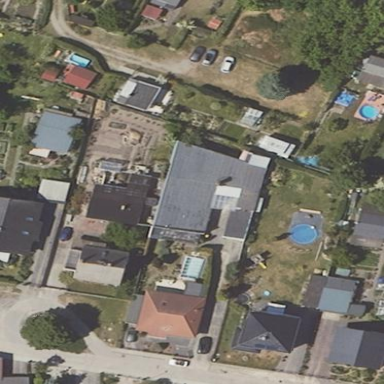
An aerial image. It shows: Shed building.